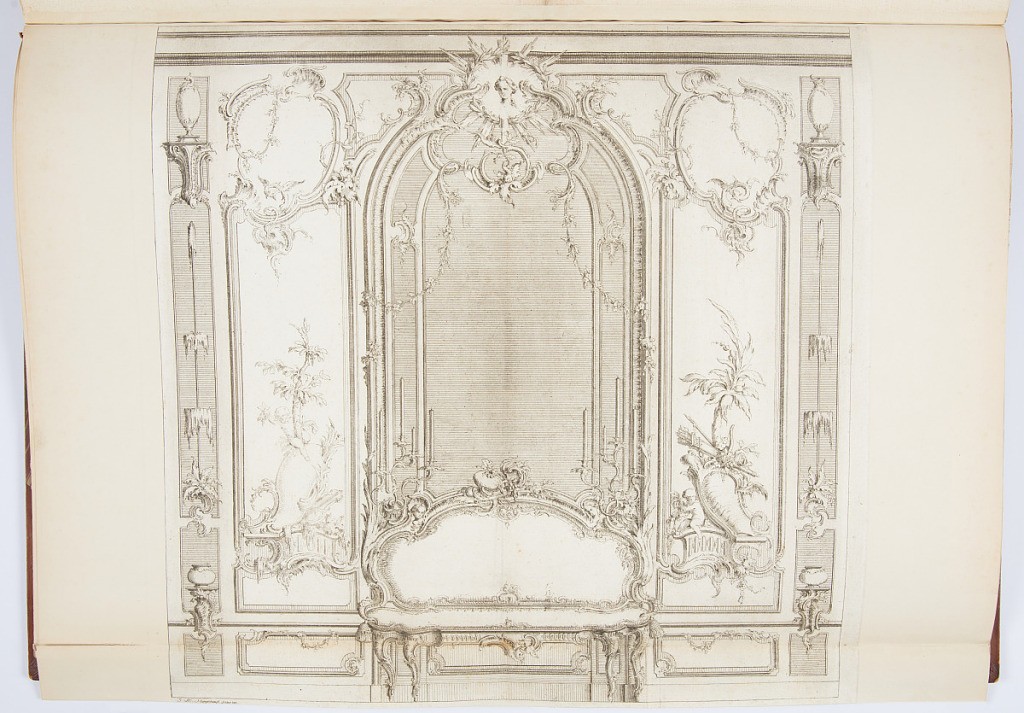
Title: Design for Interior Wall Decoration with Bench
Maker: Johann Michael Hoppenhaupt II, German, 1709–ca. 1778
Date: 1753
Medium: Etching and engraving on white laid paper
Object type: Print
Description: Elevation of an interior wall with inset upholstered bench at center. The panels and large central mirror are richly decorated with rocaille ornamentation. The plate is signed.